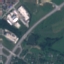
Label: Highway